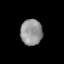
Tissue: lung
Cell type: Epithelial cells
Senescence score: 0.1955
Nuclear area (px): 552
Mean DAPI intensity: 148.078